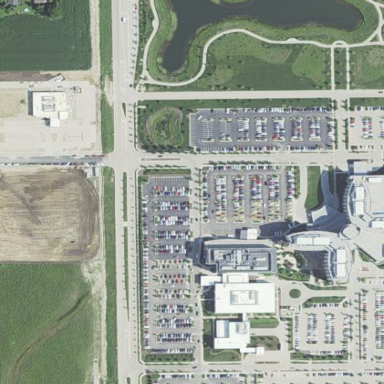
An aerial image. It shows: Healthcare facility identified as hospital.